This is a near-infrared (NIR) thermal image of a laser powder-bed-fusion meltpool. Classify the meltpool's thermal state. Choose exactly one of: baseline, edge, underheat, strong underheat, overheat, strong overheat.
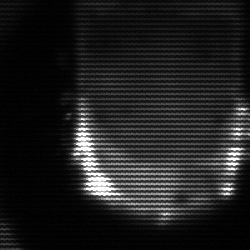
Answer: baseline